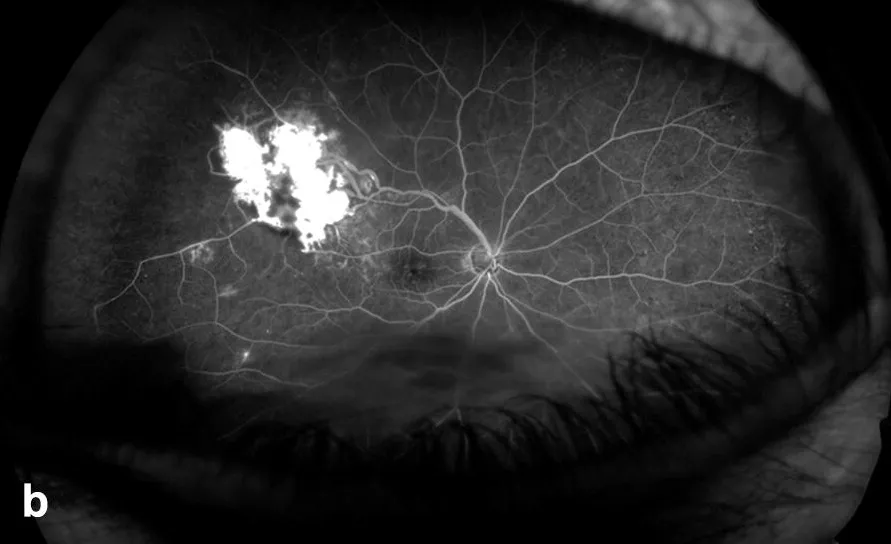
B; Widefield fluorescein angiography of the right eye reveals fluorescein uptake and leakage from the hemangioblastoma with peripheral retinal nonperfusion in the superotemporal quadrant anterior to the tumor.
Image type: ophthalmic_imaging (ophthalmic_angiography)